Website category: sports
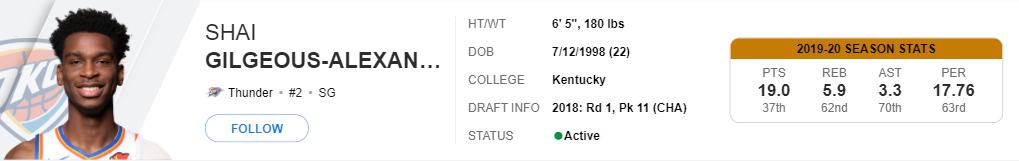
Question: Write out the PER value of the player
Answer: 17.76

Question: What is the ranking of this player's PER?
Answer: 63rd

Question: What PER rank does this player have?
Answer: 63rd

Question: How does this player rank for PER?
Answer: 63rd

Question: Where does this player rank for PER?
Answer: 63rd

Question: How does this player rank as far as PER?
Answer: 63rd

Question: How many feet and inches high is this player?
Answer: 6' 5"

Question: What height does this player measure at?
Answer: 6' 5"

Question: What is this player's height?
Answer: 6' 5"

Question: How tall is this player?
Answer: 6' 5"

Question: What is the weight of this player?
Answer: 180 lbs

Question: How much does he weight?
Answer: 180 lbs

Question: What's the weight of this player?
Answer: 180 lbs

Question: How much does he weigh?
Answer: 180 lbs

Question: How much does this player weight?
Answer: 180 lbs